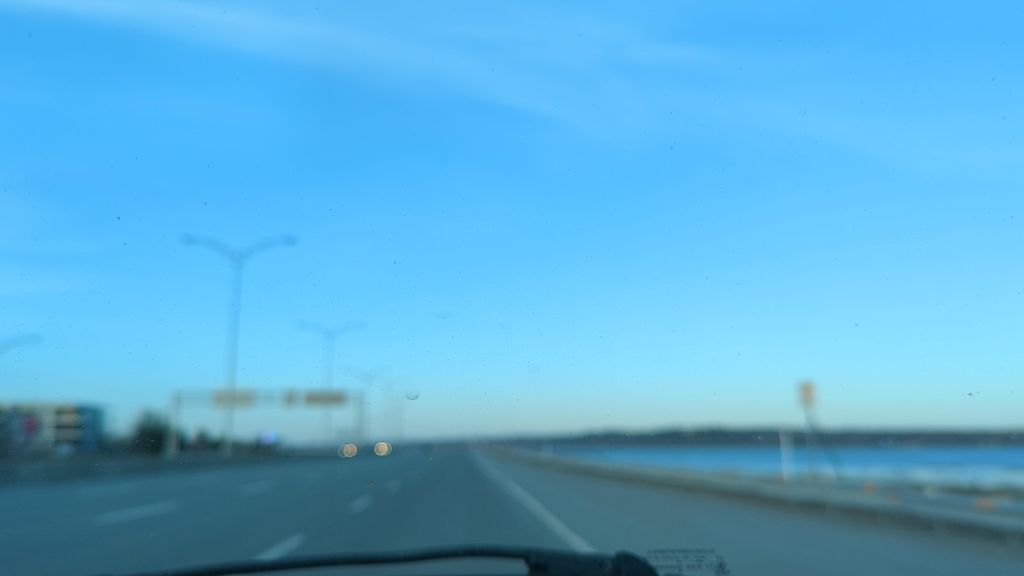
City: quebec_city